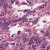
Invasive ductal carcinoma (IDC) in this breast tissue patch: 1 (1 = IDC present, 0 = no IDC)